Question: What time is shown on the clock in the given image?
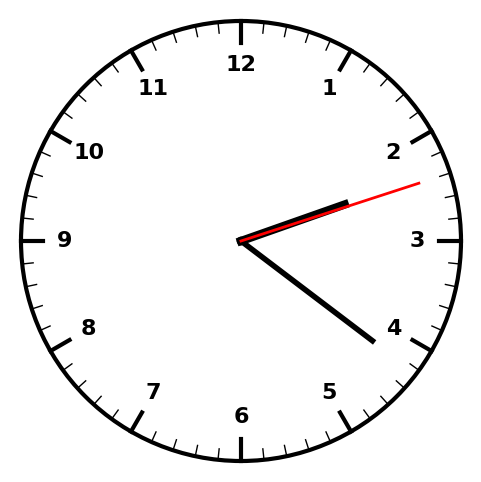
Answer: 02:21:12